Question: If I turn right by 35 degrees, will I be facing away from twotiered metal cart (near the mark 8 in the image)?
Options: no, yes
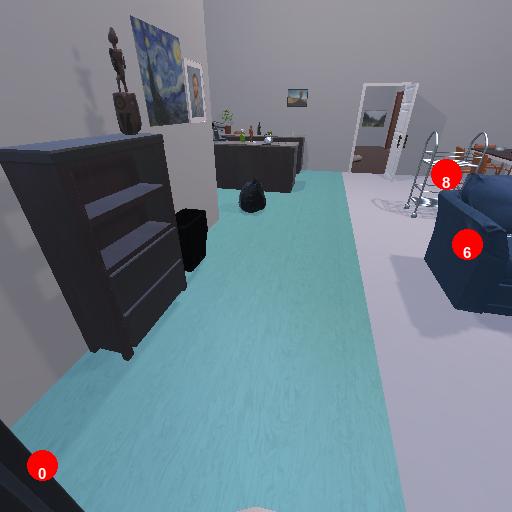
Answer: no